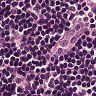
Metastatic tissue present: no